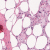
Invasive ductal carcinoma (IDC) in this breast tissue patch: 0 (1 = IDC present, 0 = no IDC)